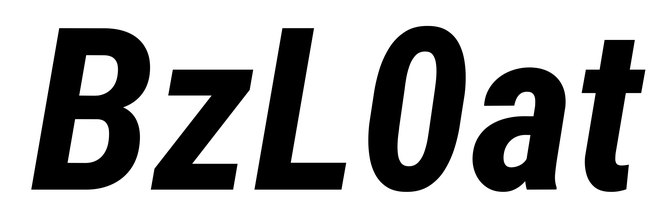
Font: Roboto-Italic_Condensed_Bold_Italic